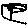
Label: flower